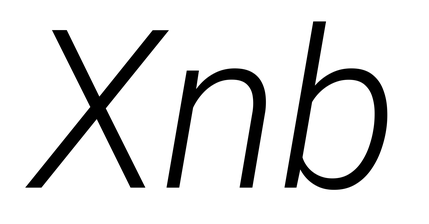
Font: Roboto-Italic_Light_Italic